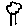
Label: tree